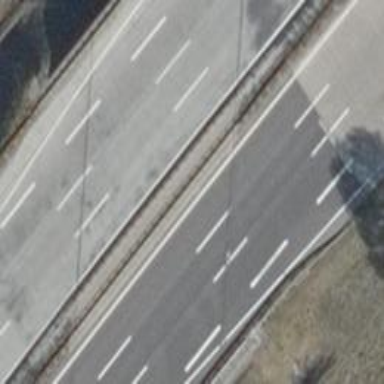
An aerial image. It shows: Motorway bridge with asphalt surface.